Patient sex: M
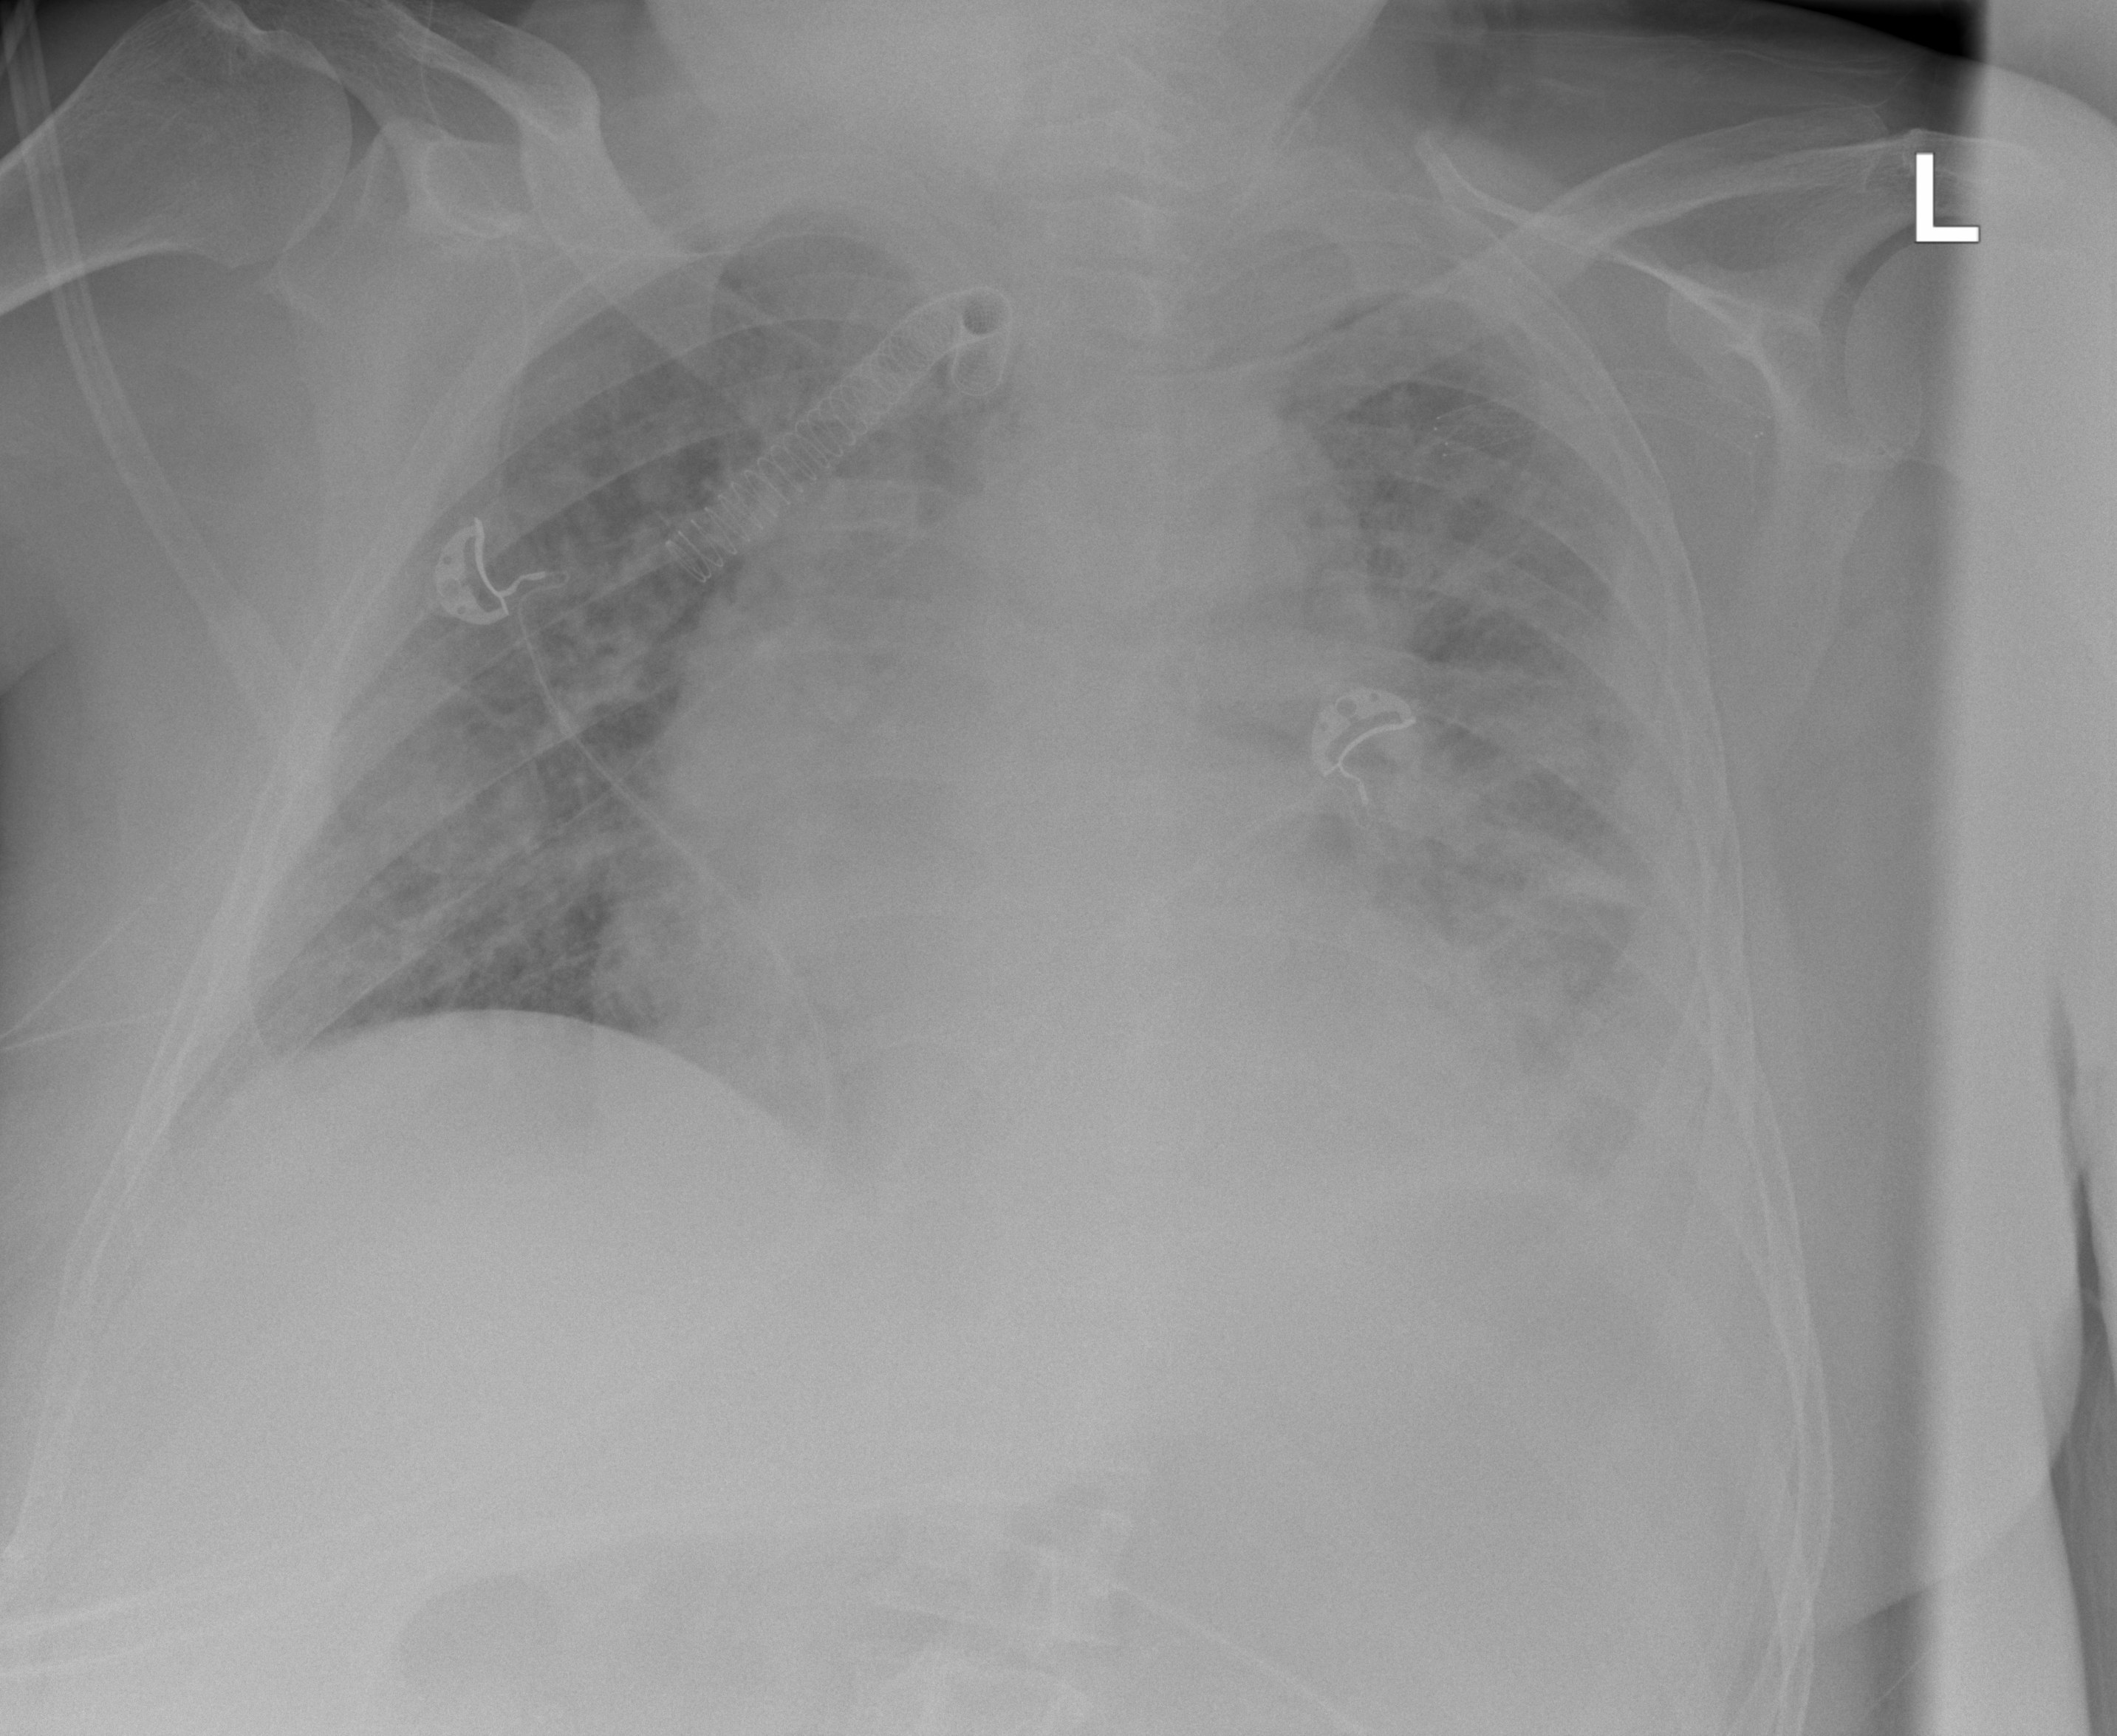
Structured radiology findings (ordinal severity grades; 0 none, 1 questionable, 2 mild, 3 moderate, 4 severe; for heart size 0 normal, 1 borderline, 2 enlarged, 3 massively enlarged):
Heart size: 2
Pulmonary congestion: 2
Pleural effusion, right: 0
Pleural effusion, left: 3
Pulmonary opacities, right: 3
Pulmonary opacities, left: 3
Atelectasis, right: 0
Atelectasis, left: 2